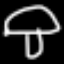
Label: mushroom